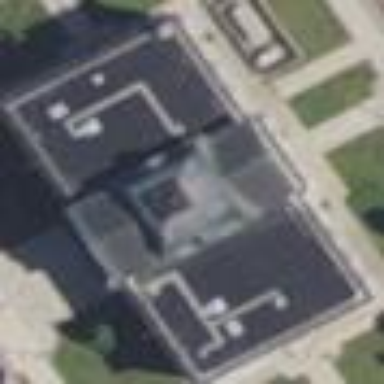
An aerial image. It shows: Grey public building used as courthouse for civic purposes.